Interaction volume radius: 10 \u00c5
Interaction volume height: 25 \u00c5
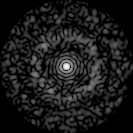
Disorder parameter: 0.8458